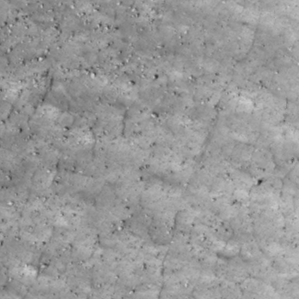
Label: non_frost